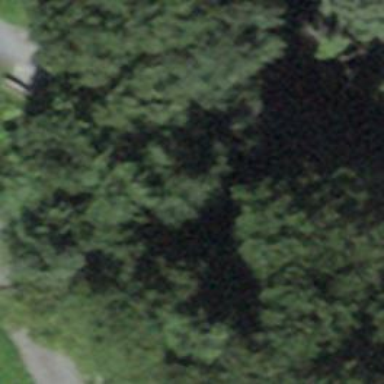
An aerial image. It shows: Brown bench in the vicinity.